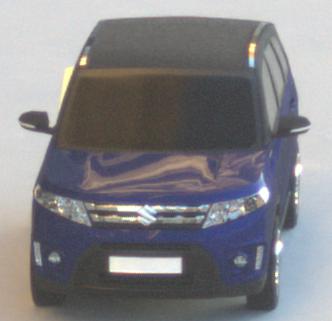
Make: Suzuki
Model: Vitara 1.6
Detailed model: Vitara (LY)
Model produced from: 2015/04
Model produced until: 2018/08
Doors: 5
Color: blue
Road condition: dry road
Daytime: sunrise or sunset
Contrast: medium contrast